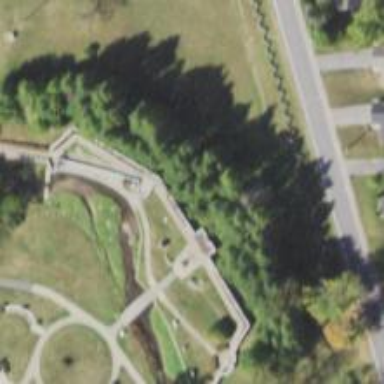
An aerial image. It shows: Historical site featuring war memorial.